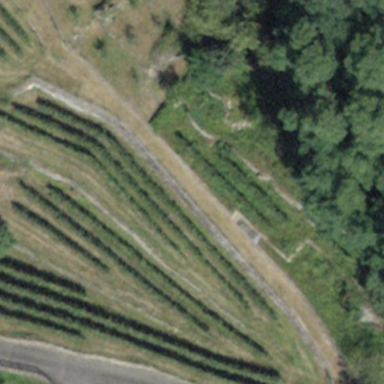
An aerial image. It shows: Vineyard where grapes are grown.